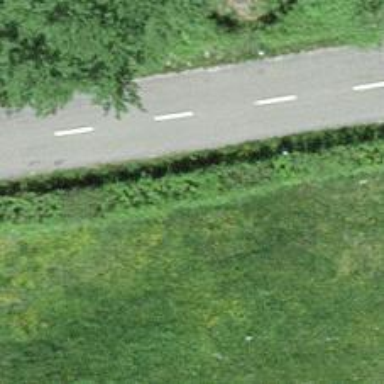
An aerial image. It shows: Deciduous hedge made up of broadleaved plants.